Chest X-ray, AP view. Patient: 45 years old, sex M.
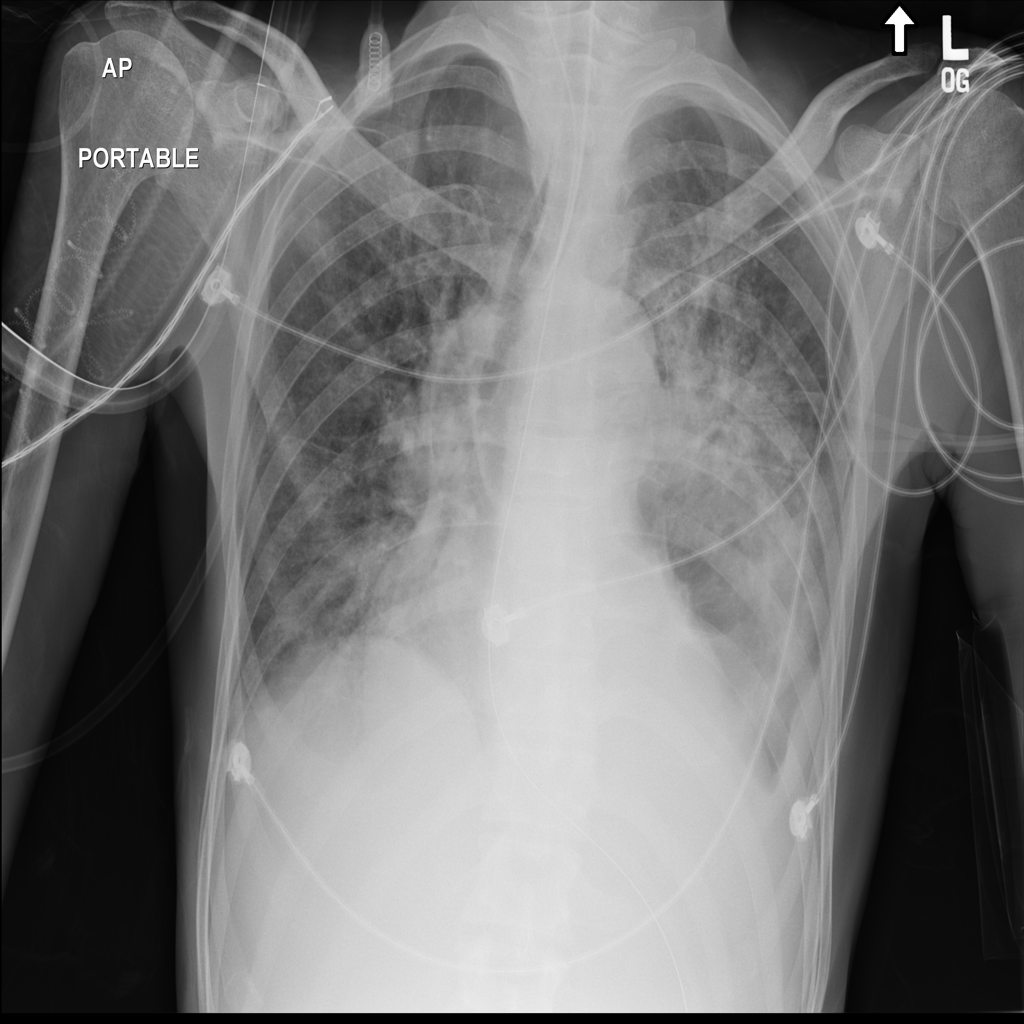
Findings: No Finding